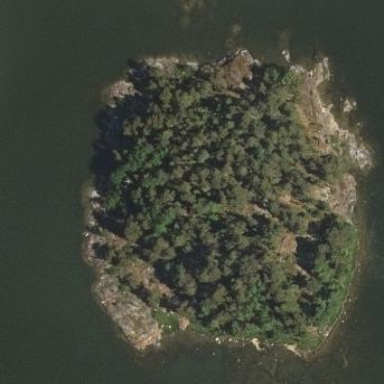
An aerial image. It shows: Islet located along the natural coastline.